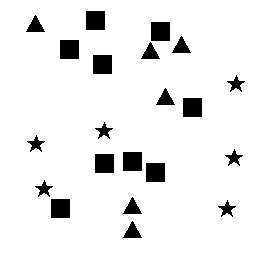
Squares: 9
Triangles: 6
Stars: 6
Total shapes: 21